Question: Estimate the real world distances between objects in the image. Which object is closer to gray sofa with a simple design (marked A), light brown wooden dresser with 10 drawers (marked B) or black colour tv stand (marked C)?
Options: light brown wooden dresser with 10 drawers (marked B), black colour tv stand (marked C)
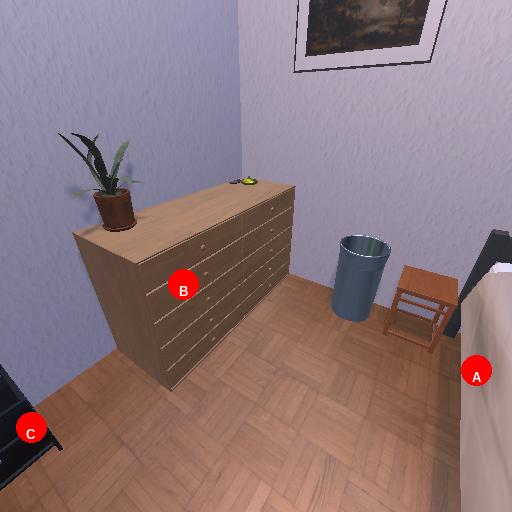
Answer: light brown wooden dresser with 10 drawers (marked B)